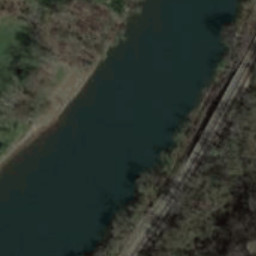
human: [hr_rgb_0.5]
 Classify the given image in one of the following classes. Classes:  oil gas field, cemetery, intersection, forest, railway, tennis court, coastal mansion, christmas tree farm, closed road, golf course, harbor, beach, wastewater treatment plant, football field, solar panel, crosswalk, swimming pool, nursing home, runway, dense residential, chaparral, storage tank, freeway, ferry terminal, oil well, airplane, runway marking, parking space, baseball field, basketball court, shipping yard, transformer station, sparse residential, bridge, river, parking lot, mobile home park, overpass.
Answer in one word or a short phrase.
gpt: river